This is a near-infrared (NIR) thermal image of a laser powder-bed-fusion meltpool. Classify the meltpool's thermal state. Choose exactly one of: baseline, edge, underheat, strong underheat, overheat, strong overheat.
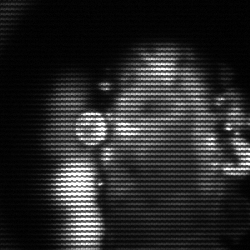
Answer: strong underheat